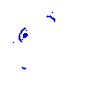
Particle: pion